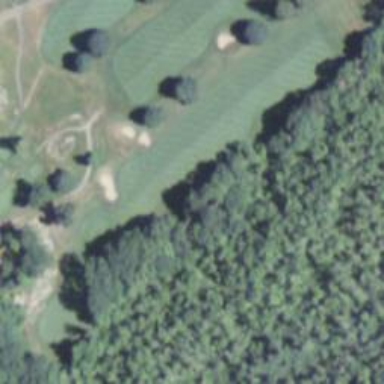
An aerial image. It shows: Rough area on grassy golf course.